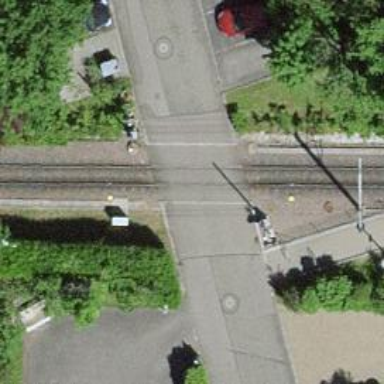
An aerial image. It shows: Level crossing along the railway.